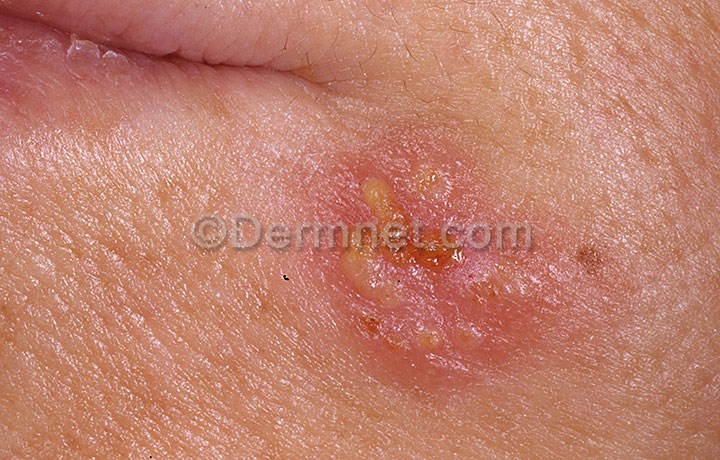
Disease: Warts Molluscum and other Viral Infections